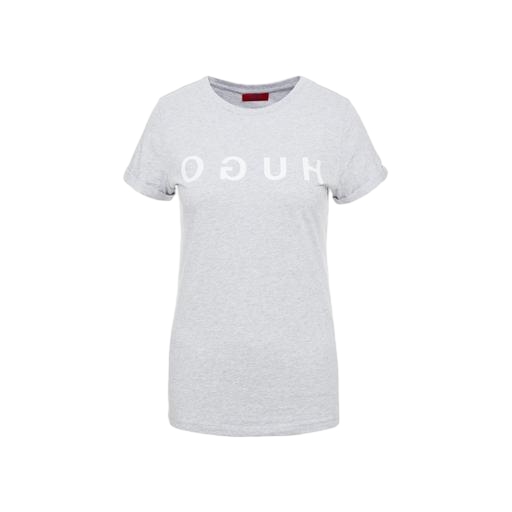
gray women's t-shirt, grey printed tee, grey graphic tee, white background